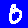
Digit: 0